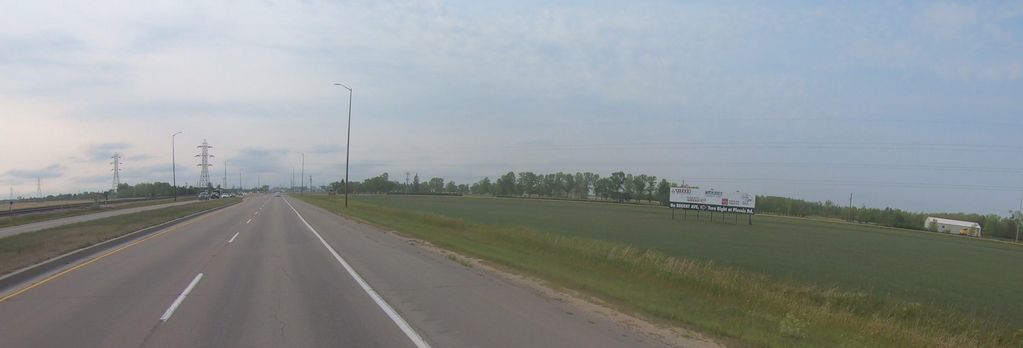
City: winnipeg